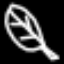
Label: leaf